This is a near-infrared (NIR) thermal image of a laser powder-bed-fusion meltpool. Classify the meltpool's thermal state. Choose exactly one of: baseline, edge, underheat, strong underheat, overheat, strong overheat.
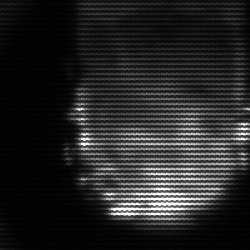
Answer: baseline